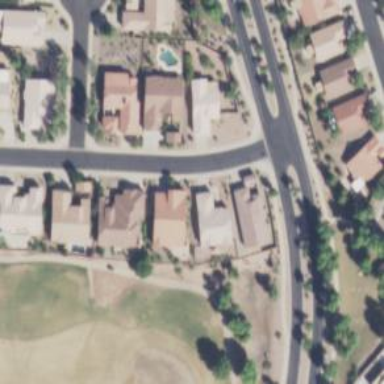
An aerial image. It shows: Smooth asphalt road in residential area.